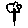
Label: flower